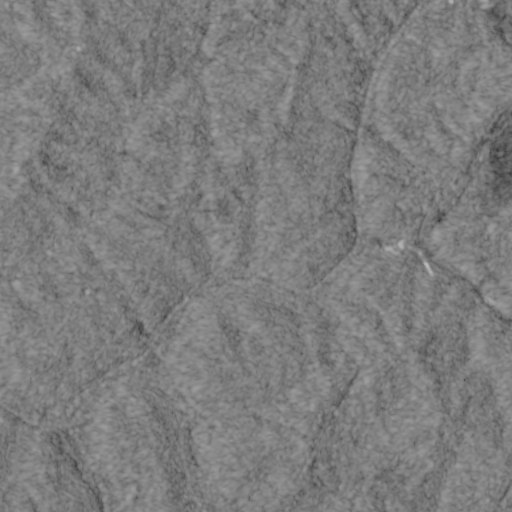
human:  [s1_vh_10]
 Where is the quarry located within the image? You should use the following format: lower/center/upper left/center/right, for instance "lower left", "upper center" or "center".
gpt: The quarry is located in the upper right of the image.
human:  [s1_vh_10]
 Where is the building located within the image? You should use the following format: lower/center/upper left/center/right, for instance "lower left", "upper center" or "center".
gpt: The building is located in the upper right of the image.
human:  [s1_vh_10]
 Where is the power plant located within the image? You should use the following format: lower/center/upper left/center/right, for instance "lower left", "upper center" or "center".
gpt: There is no power plant in the image.

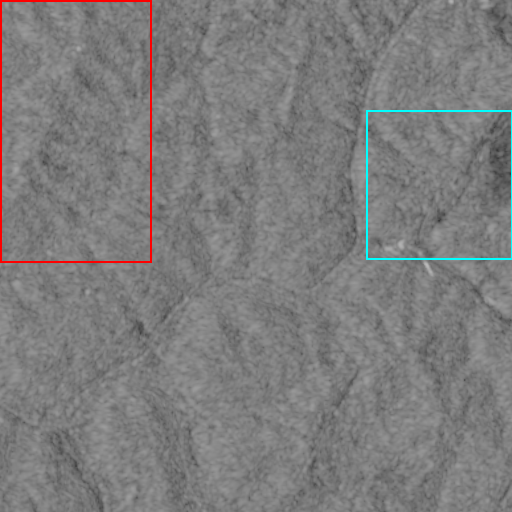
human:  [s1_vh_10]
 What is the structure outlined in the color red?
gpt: The structure outlined in red is a park.
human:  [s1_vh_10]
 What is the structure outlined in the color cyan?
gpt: The structure outlined in cyan is a quarry.
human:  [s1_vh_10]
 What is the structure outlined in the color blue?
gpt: There is no blue outline.